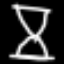
Label: hourglass